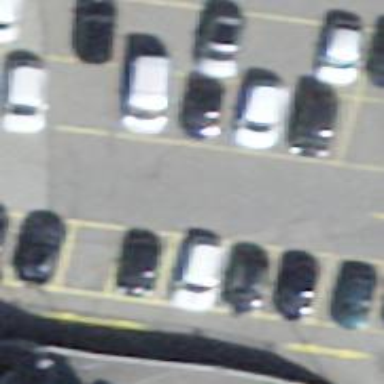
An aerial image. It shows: Parking area with surface.